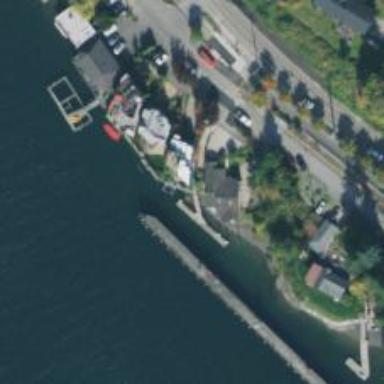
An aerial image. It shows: Man-made pier.